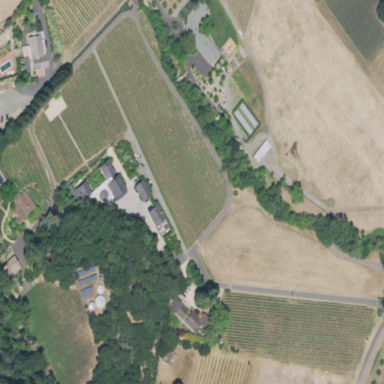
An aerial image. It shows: Vineyard growing grapes.